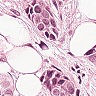
Metastatic tissue present: yes